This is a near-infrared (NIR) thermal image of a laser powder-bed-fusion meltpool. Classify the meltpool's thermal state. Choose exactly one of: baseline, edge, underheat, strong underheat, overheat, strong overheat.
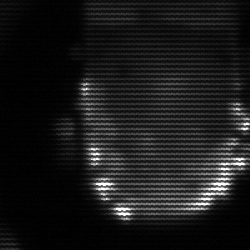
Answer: baseline